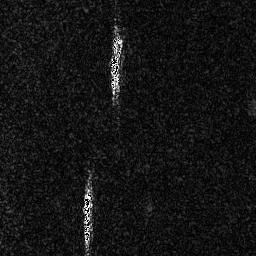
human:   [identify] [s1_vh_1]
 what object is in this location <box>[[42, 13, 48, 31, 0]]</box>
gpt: <ref>1 medium ship at the top</ref>